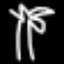
Label: palm tree